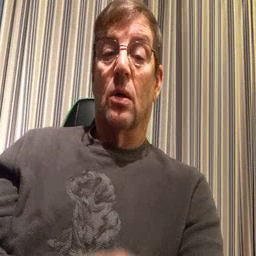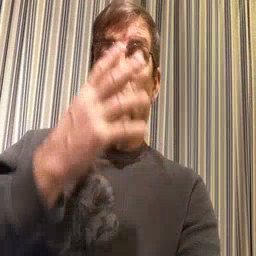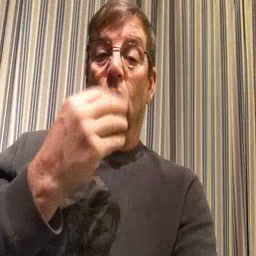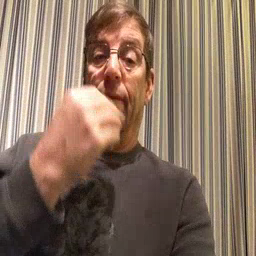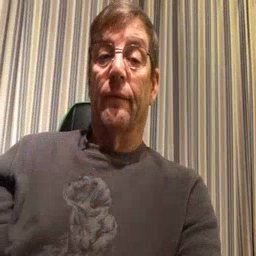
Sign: wolf